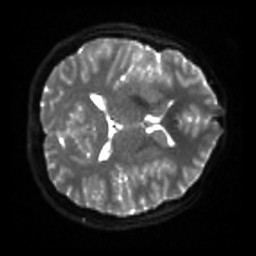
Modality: sbref
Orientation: axial
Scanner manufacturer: siemens
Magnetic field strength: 3 T
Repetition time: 4 s
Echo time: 0.0594 s